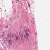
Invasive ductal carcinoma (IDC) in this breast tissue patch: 0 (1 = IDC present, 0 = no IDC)